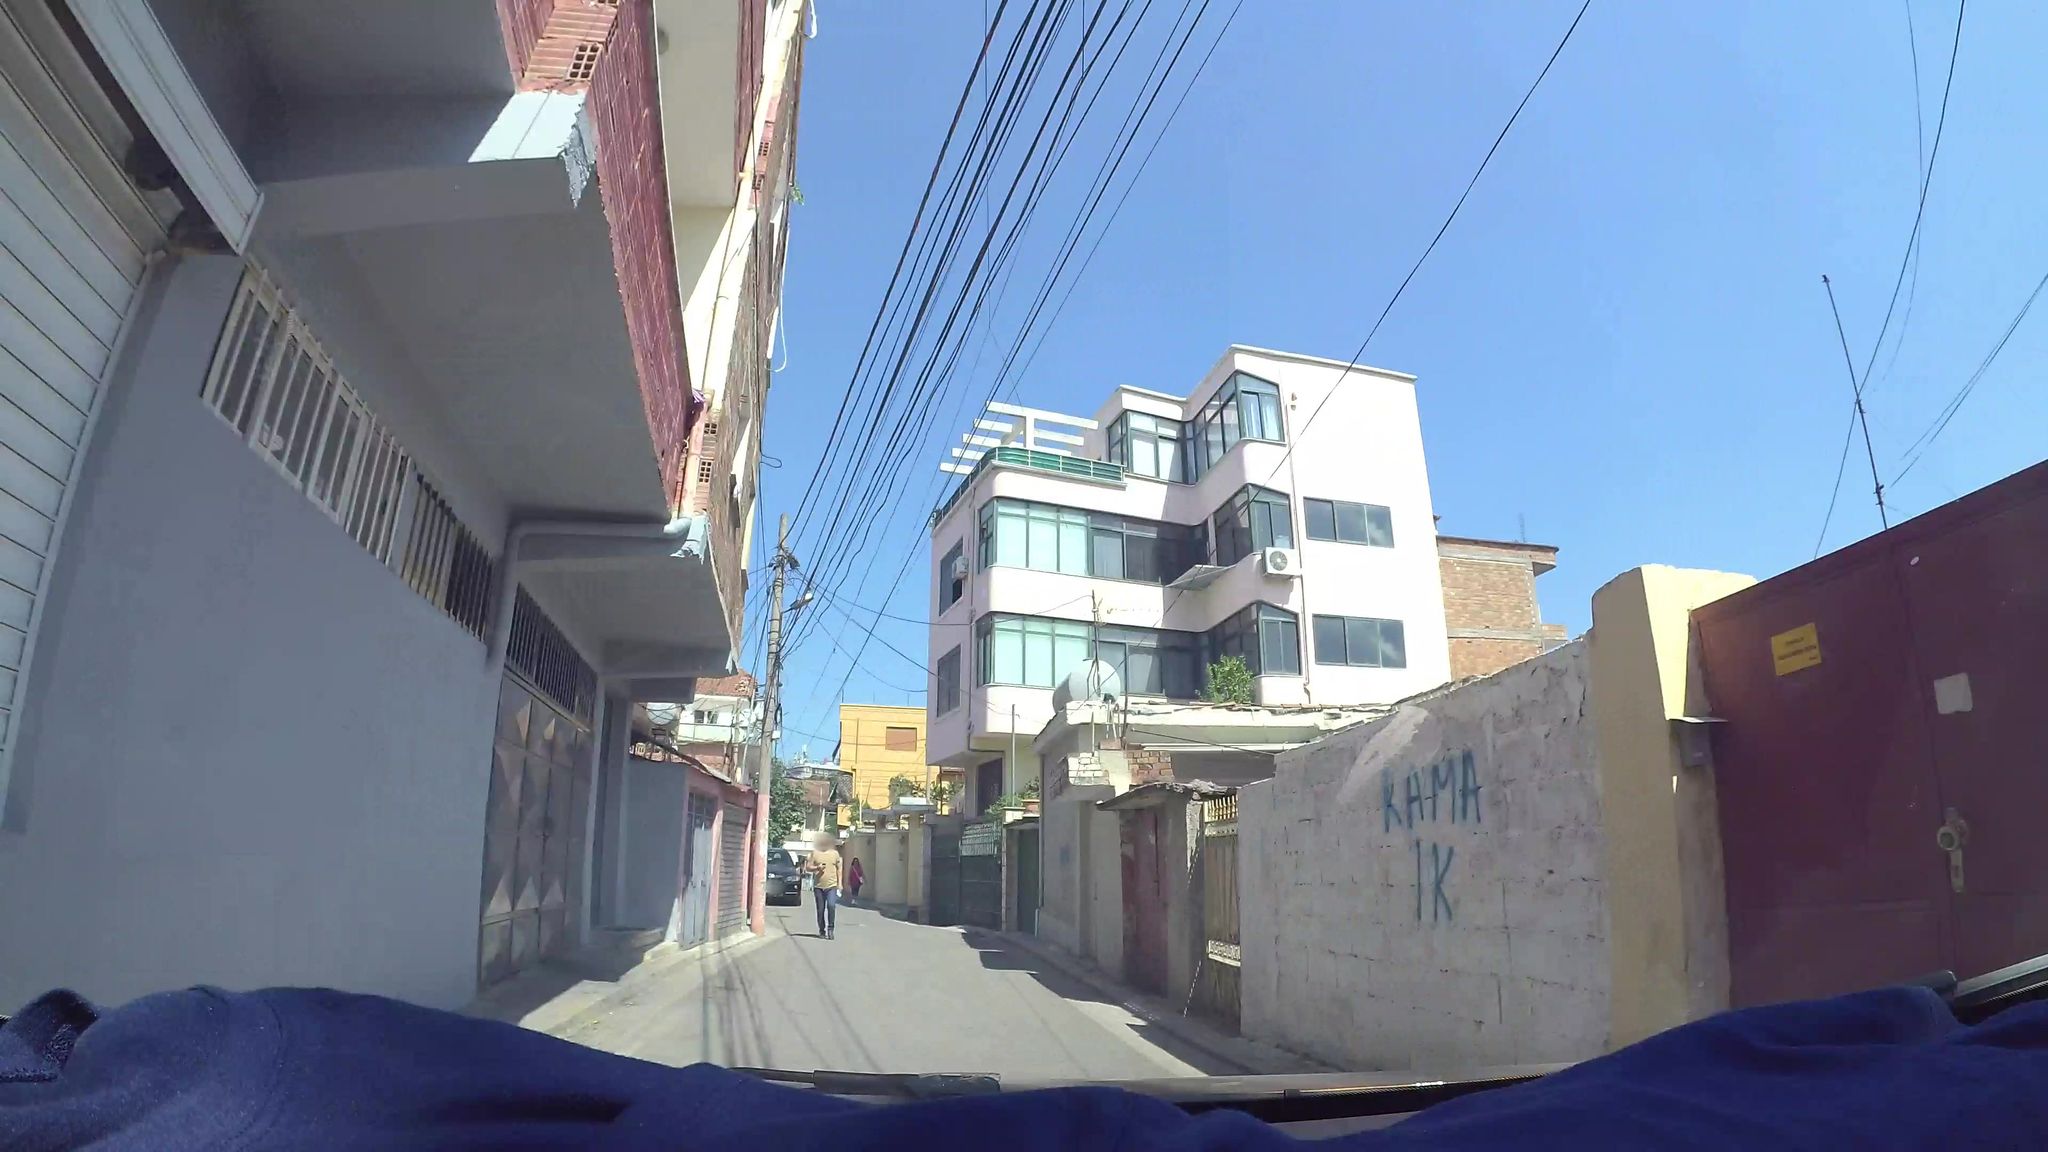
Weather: snowy
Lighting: day
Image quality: good
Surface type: cycling surface
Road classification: residential
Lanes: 2
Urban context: urban centre
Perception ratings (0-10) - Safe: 2.26, Lively: 3.16, Beautiful: 0.34, Boring: 4.94, Depressing: 7.58, Wealthy: 1.44